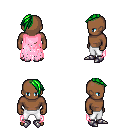
a pixel art fantasy rpg character, male body template, human, dark skin, pink tattered cape, white pants, green long mohawk hairstyle, metal boots, four views (front, back, left, right), 2x2 character sprite sheet, small pixel art, hard edges, no anti-aliasing